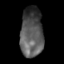
Tissue: skin
Cell type: Epithelial cells
Senescence score: 0.2451
Nuclear area (px): 1104
Mean DAPI intensity: 85.467